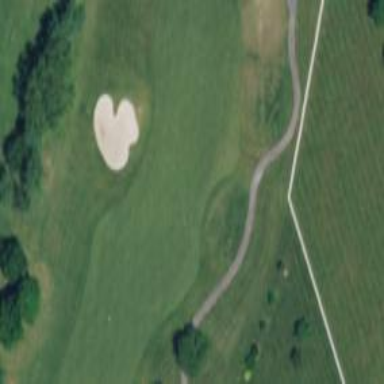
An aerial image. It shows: Grassy fairway on golf course.